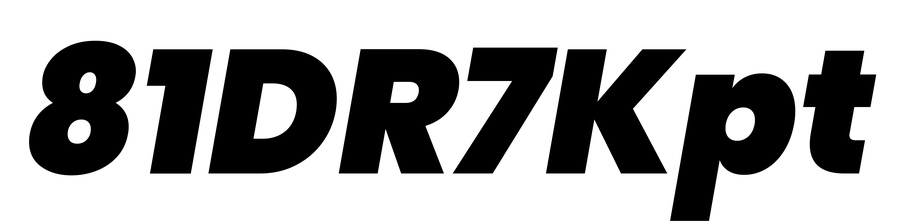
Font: Poppins-BlackItalic